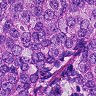
Metastatic tissue present: yes